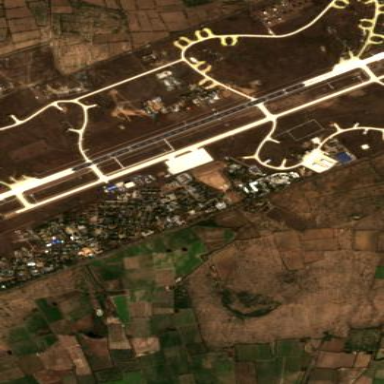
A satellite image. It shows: Military airfield located within aerodrome.